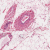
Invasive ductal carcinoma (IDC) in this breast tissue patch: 0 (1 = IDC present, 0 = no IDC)